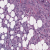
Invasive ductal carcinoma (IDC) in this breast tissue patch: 1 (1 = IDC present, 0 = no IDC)